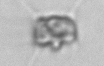
Label: Chaetoceros_didymus